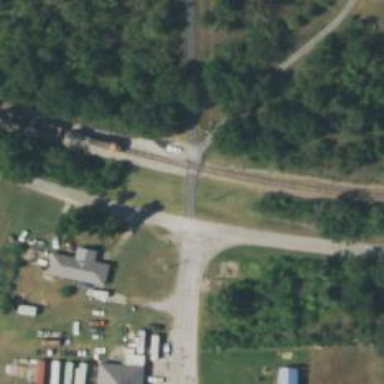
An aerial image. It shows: Railway level crossing.